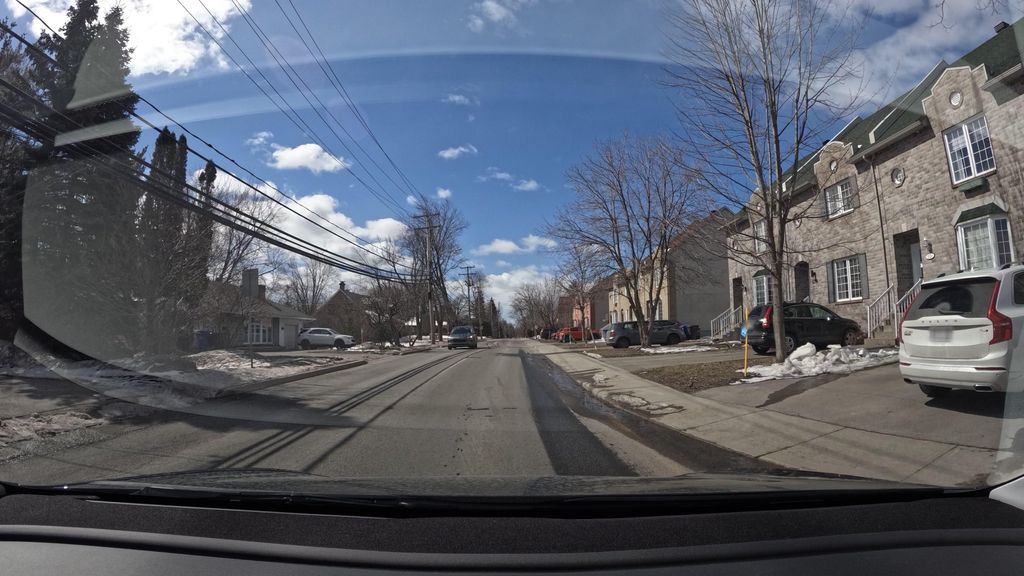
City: montreal